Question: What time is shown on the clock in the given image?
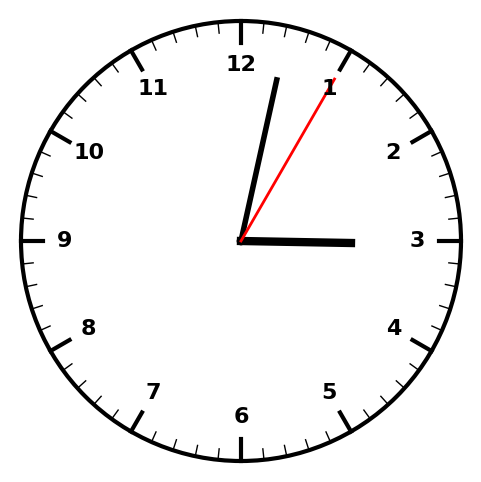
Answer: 03:02:05